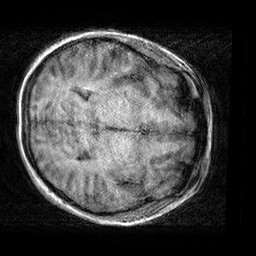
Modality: T1w
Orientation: axial
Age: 28
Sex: female
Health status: healthy
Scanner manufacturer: siemens
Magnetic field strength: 3 T
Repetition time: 2.3 s
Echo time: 0.00303 s